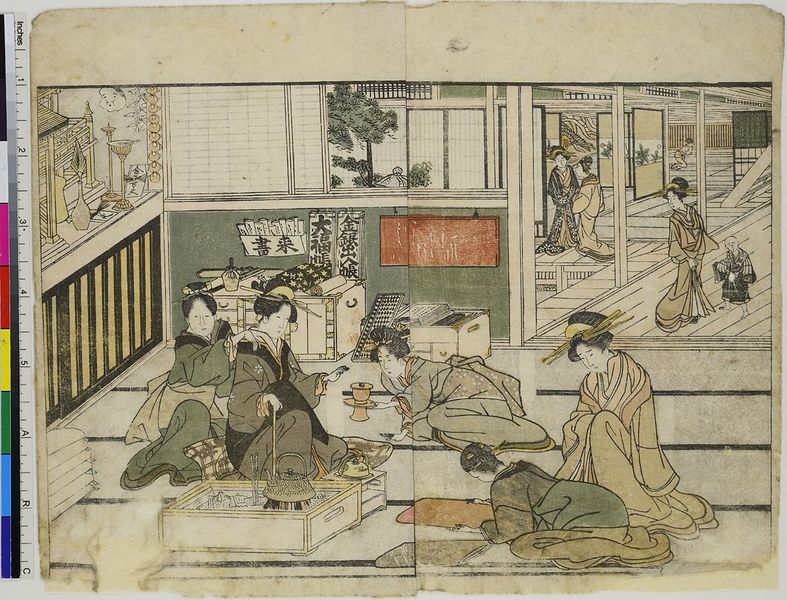
Titel: Blatt aus: Holzschnittbuch über zeitgenössische Kleidung
Künstler: Utagawa Toyokuni I
Standort: Hamburg
Institution: Museum für Kunst und Gewerbe Hamburg
Schlagwörter: baum, umhang, frauen, frisur, zeichnung, haus, mode, haarschmuck, kleidung, boden, interieur, stoff, holzschnitt, japan, kissen, tee, japanisch, asien, druckgraphik, druckgrafik, teekanne, zeit, samowar, gewebe, farbholzschnitt, kimono, teezeremonie, edo, massage, reproduktionen, druckerzeugnisse, hausinneres, ukiyo